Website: ulta-beauty
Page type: address-validator
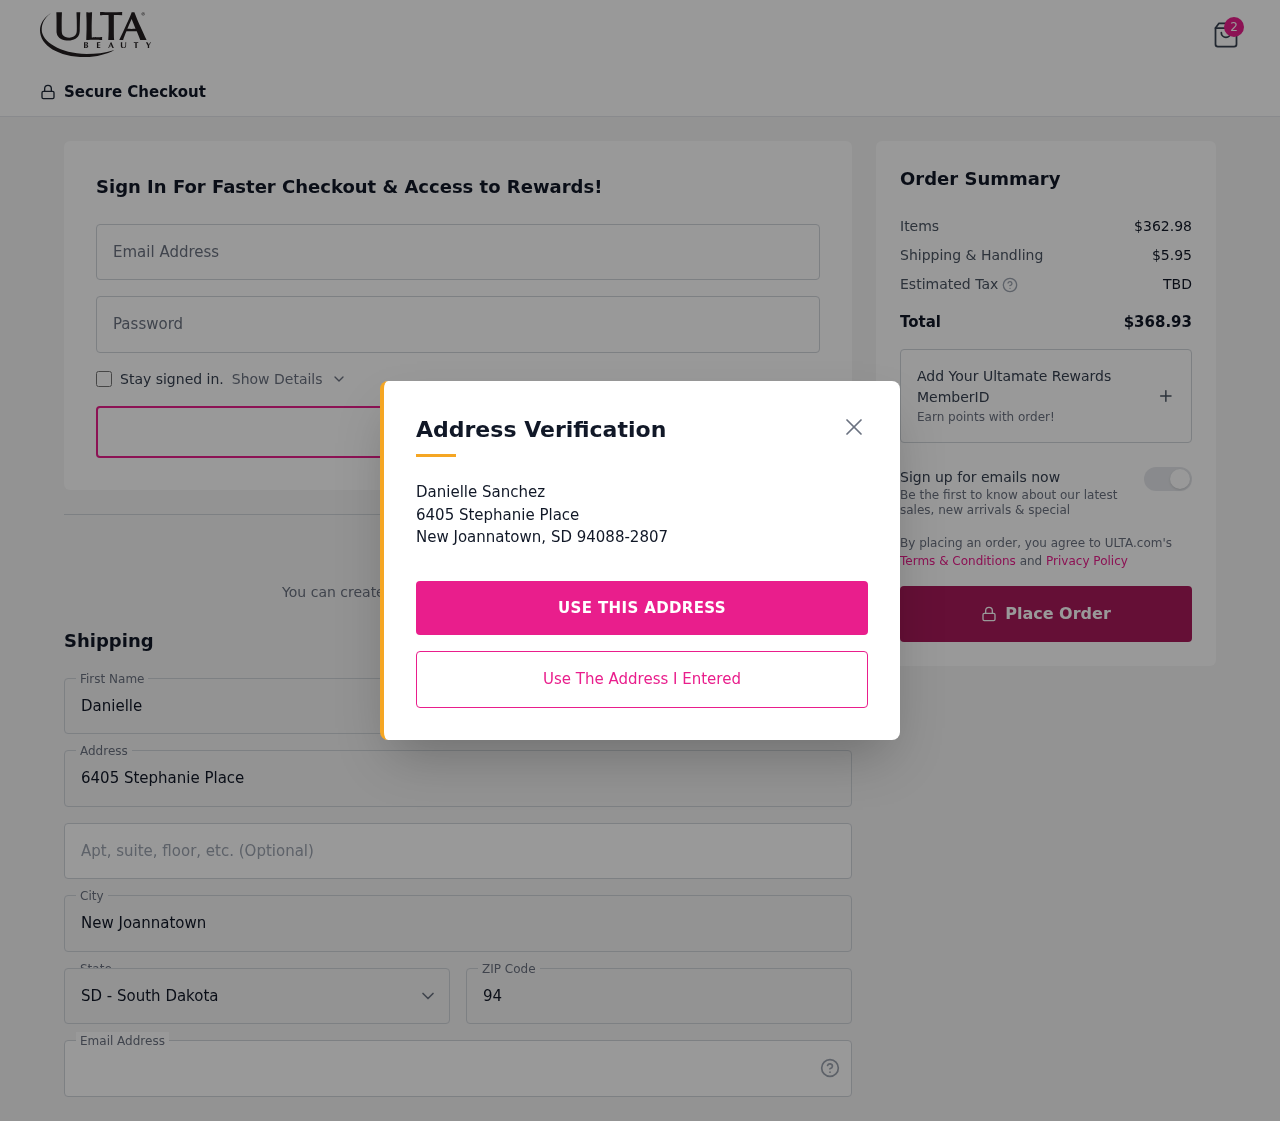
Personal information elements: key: PII_CITY
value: New Joannatown
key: PII_EMAIL
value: danielle_sanchez@hotmail.com
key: PII_FIRSTNAME
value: Danielle
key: PII_LASTNAME
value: Sanchez
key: PII_POSTCODE
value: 94088
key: PII_STATE_ABBR
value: SD
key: PII_STREET
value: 6405 Stephanie Place
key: PII_STREET2
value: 6405 Stephanie Place
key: PII_FULLNAME2
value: Danielle Sanchez
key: PII_CITY2
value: New Joannatown
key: PII_STATE_ABBR2
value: SD
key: PII_POSTCODE_FULL
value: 94088
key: PII_POSTCODE_EXT
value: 2807
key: PII_POSTCODE_NUMERIC
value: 94088
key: PII_POSTCODE_EXT_NUMERIC
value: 2807
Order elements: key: ORDER_NUM_ITEMS
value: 2
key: ORDER_SUBTOTAL
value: $362.98
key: ORDER_SHIPPING_COST
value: $5.95
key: ORDER_TOTAL
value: $368.93